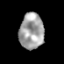
Tissue: prostate
Cell type: T cells
Senescence score: 0.1936
Nuclear area (px): 856
Mean DAPI intensity: 161.956